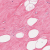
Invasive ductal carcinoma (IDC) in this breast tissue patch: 0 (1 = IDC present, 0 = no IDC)